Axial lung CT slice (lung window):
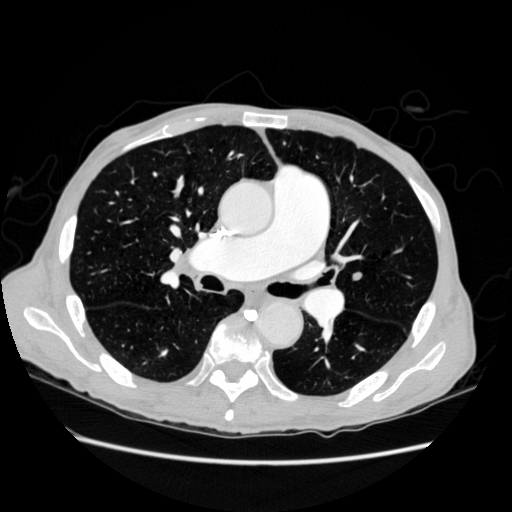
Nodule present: no